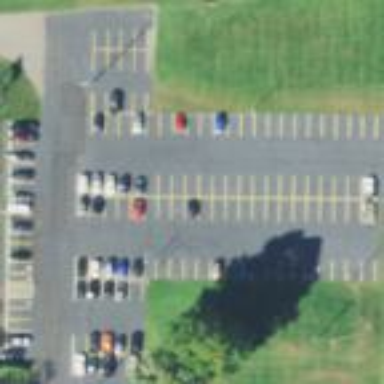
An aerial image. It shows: Parking area.